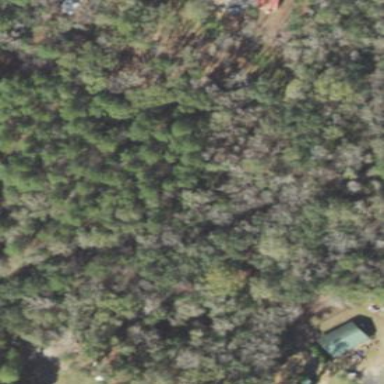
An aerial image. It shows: Mixed woodland with various types of leaves.